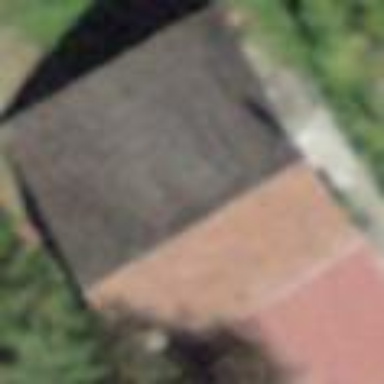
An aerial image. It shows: Building.